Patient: sex F, age 59
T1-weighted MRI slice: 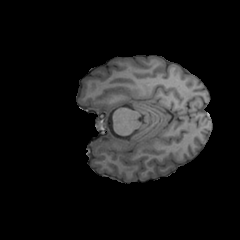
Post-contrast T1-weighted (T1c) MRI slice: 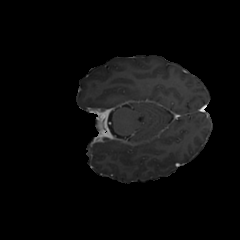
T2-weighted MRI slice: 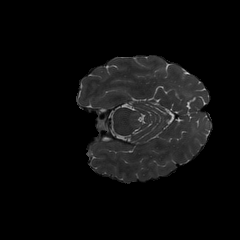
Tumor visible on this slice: no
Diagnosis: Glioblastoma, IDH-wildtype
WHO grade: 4